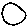
Label: circle